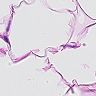
Metastatic tissue present: no